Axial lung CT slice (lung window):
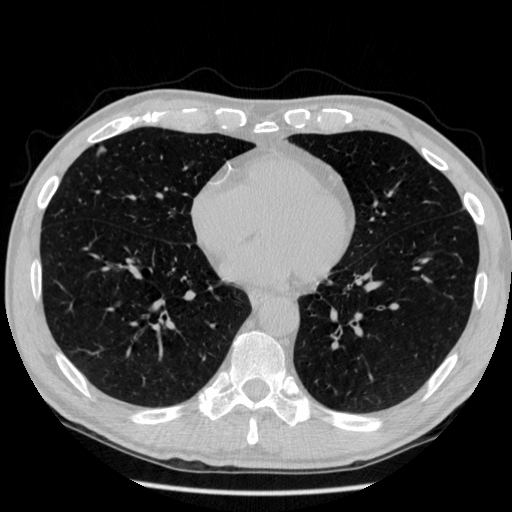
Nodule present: yes
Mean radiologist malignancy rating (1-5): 2